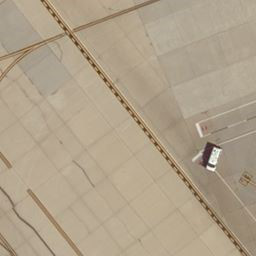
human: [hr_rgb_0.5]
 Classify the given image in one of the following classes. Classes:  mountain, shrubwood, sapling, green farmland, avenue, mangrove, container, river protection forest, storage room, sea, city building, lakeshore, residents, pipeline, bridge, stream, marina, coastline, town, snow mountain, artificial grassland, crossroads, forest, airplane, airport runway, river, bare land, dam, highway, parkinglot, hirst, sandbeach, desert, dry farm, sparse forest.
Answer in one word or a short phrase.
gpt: airport runway